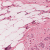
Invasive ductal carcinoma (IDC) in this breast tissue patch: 1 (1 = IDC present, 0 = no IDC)